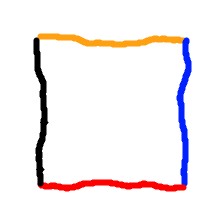
Shape: square